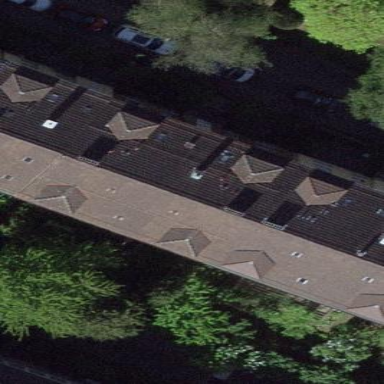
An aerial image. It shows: Residential building with hipped roof.